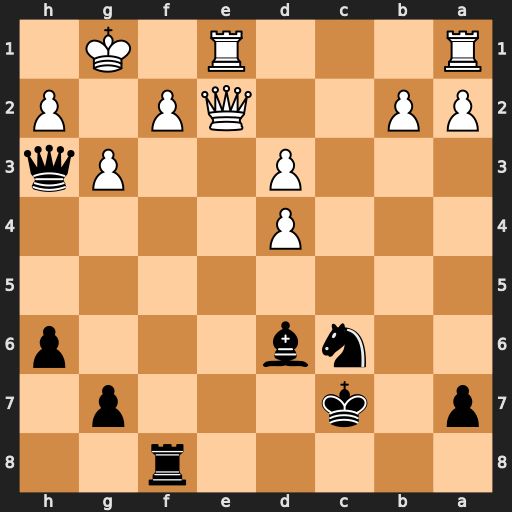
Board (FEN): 5r2/p1k3p1/2nb3p/8/3P4/3P2Pq/PP2QP1P/R3R1K1
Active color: b
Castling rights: -
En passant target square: -
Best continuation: Nxd4 Qe4 Nf3+ Qxf3 Rxf3